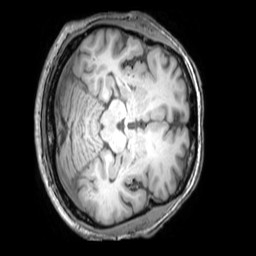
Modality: T1w
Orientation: axial
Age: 76
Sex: male
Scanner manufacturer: philips
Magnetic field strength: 3 T
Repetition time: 0.009871 s
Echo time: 0.004592 s